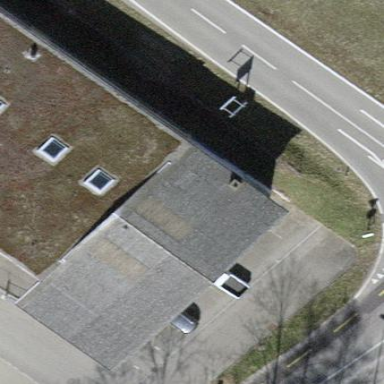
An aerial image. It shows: Building with gabled metal roof in slate gray color. The roof orientation is across the building. The overall building color is light slate gray.